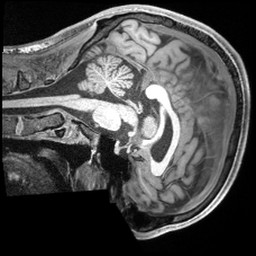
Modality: T1w
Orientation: sagittal
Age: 25
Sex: male
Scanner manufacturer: siemens
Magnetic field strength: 3 T
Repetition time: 2.4 s
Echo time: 0.00226 s